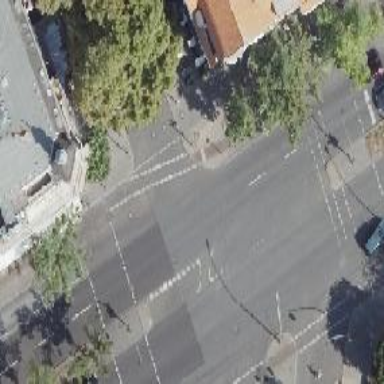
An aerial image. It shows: Road crossing with traffic signals.